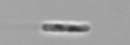
Label: Bacillariophyceae